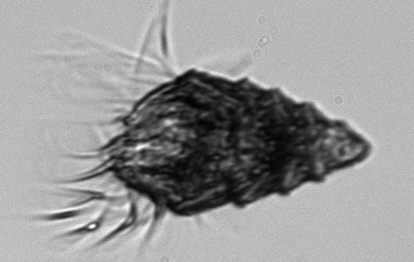
Label: Laboea_strobila